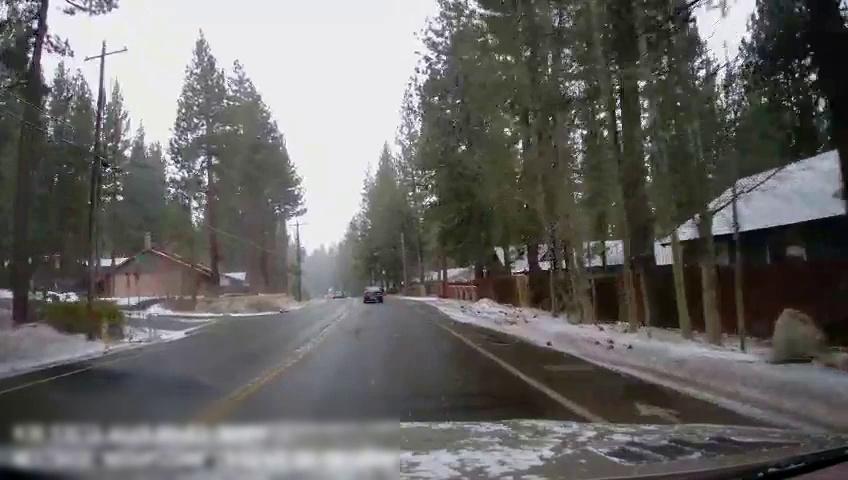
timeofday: Day
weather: Snowy
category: Drivable Space
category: Vehicles | SUV
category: Lanes | Current Lane
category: Lanes | Current Lane
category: Lanes | Alternate Lane